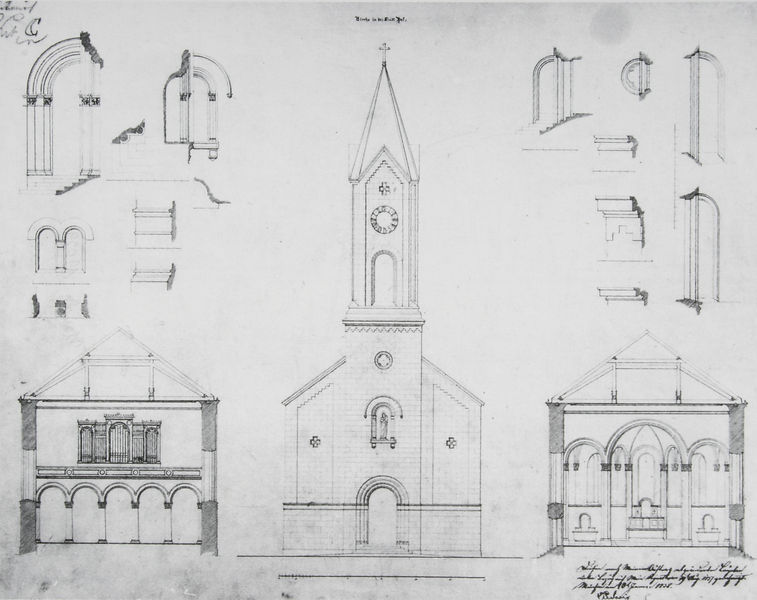
Titel: Entwurf zur katholischen Kirche in Hof. Aufriss, Schnitte, Details
Künstler: Friedrich von Gärtner
Standort: München
Institution: Bayerisches Hauptstaatsarchiv, Plansammlung
Schlagwörter: flügel, weiß, kirchturm, fenster, grau, schwarz, skizze, säule, säulen, tür, zeichnung, dach, haus, muster, profile, architektur, barock, sockel, spitze, kirche, figur, gotik, kreis, rund, turm, schrift, papier, ansicht, bogen, fassade, türen, studie, giebel, graphik, empore, rundbogen, treppe, detail, inschrift, uhr, innenansicht, stufen, tor, bögen, eingang, arkade, gerüst, gewölbe, kreuz, rundfenster, schnitt, seite, text, beschriftung, dachstuhl, entwurf, altar, arkaden, hauptschiff, kapitelle, studien, portal, seiten, orgel, gotisch, seitenschiff, apsis, rundbögen, romanik, gärtner, plan, westen, entwürfe, querschnitt, bau, handschrift, details, legende, turmuhr, basilika, grundriss, massstab, aufriss, architekturzeichnung, bauplan, kreut, vorraum, satteldach, romanisch, aufrisse, oculus, sockelzone, gesimse, schnitte, westfassade, kirchenbau, neugotisch, planung, pläne, rundbogenfries, turmhelm, querschnitte, neuromanisch, schallöffnung, orgelempore, boge, einturm, einturmfassade, einturnfassade, fensterdetail, rhombendach, romenisierend, ront, türdetail, grefik, spitzu, st+cke, entwurfrundbogen